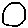
Label: circle